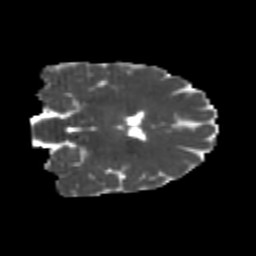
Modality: MD
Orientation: coronal
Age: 20
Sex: female
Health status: healthy
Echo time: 0.074 s